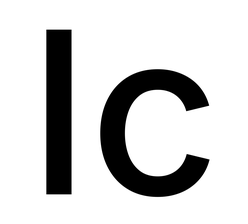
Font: Inter_Medium